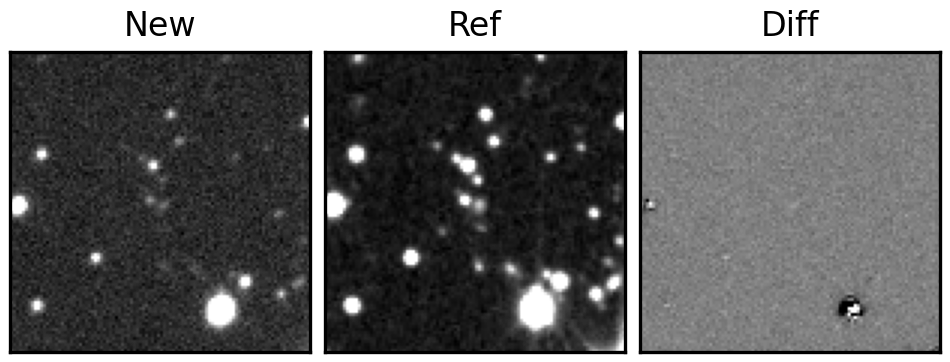
Label: real